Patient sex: M
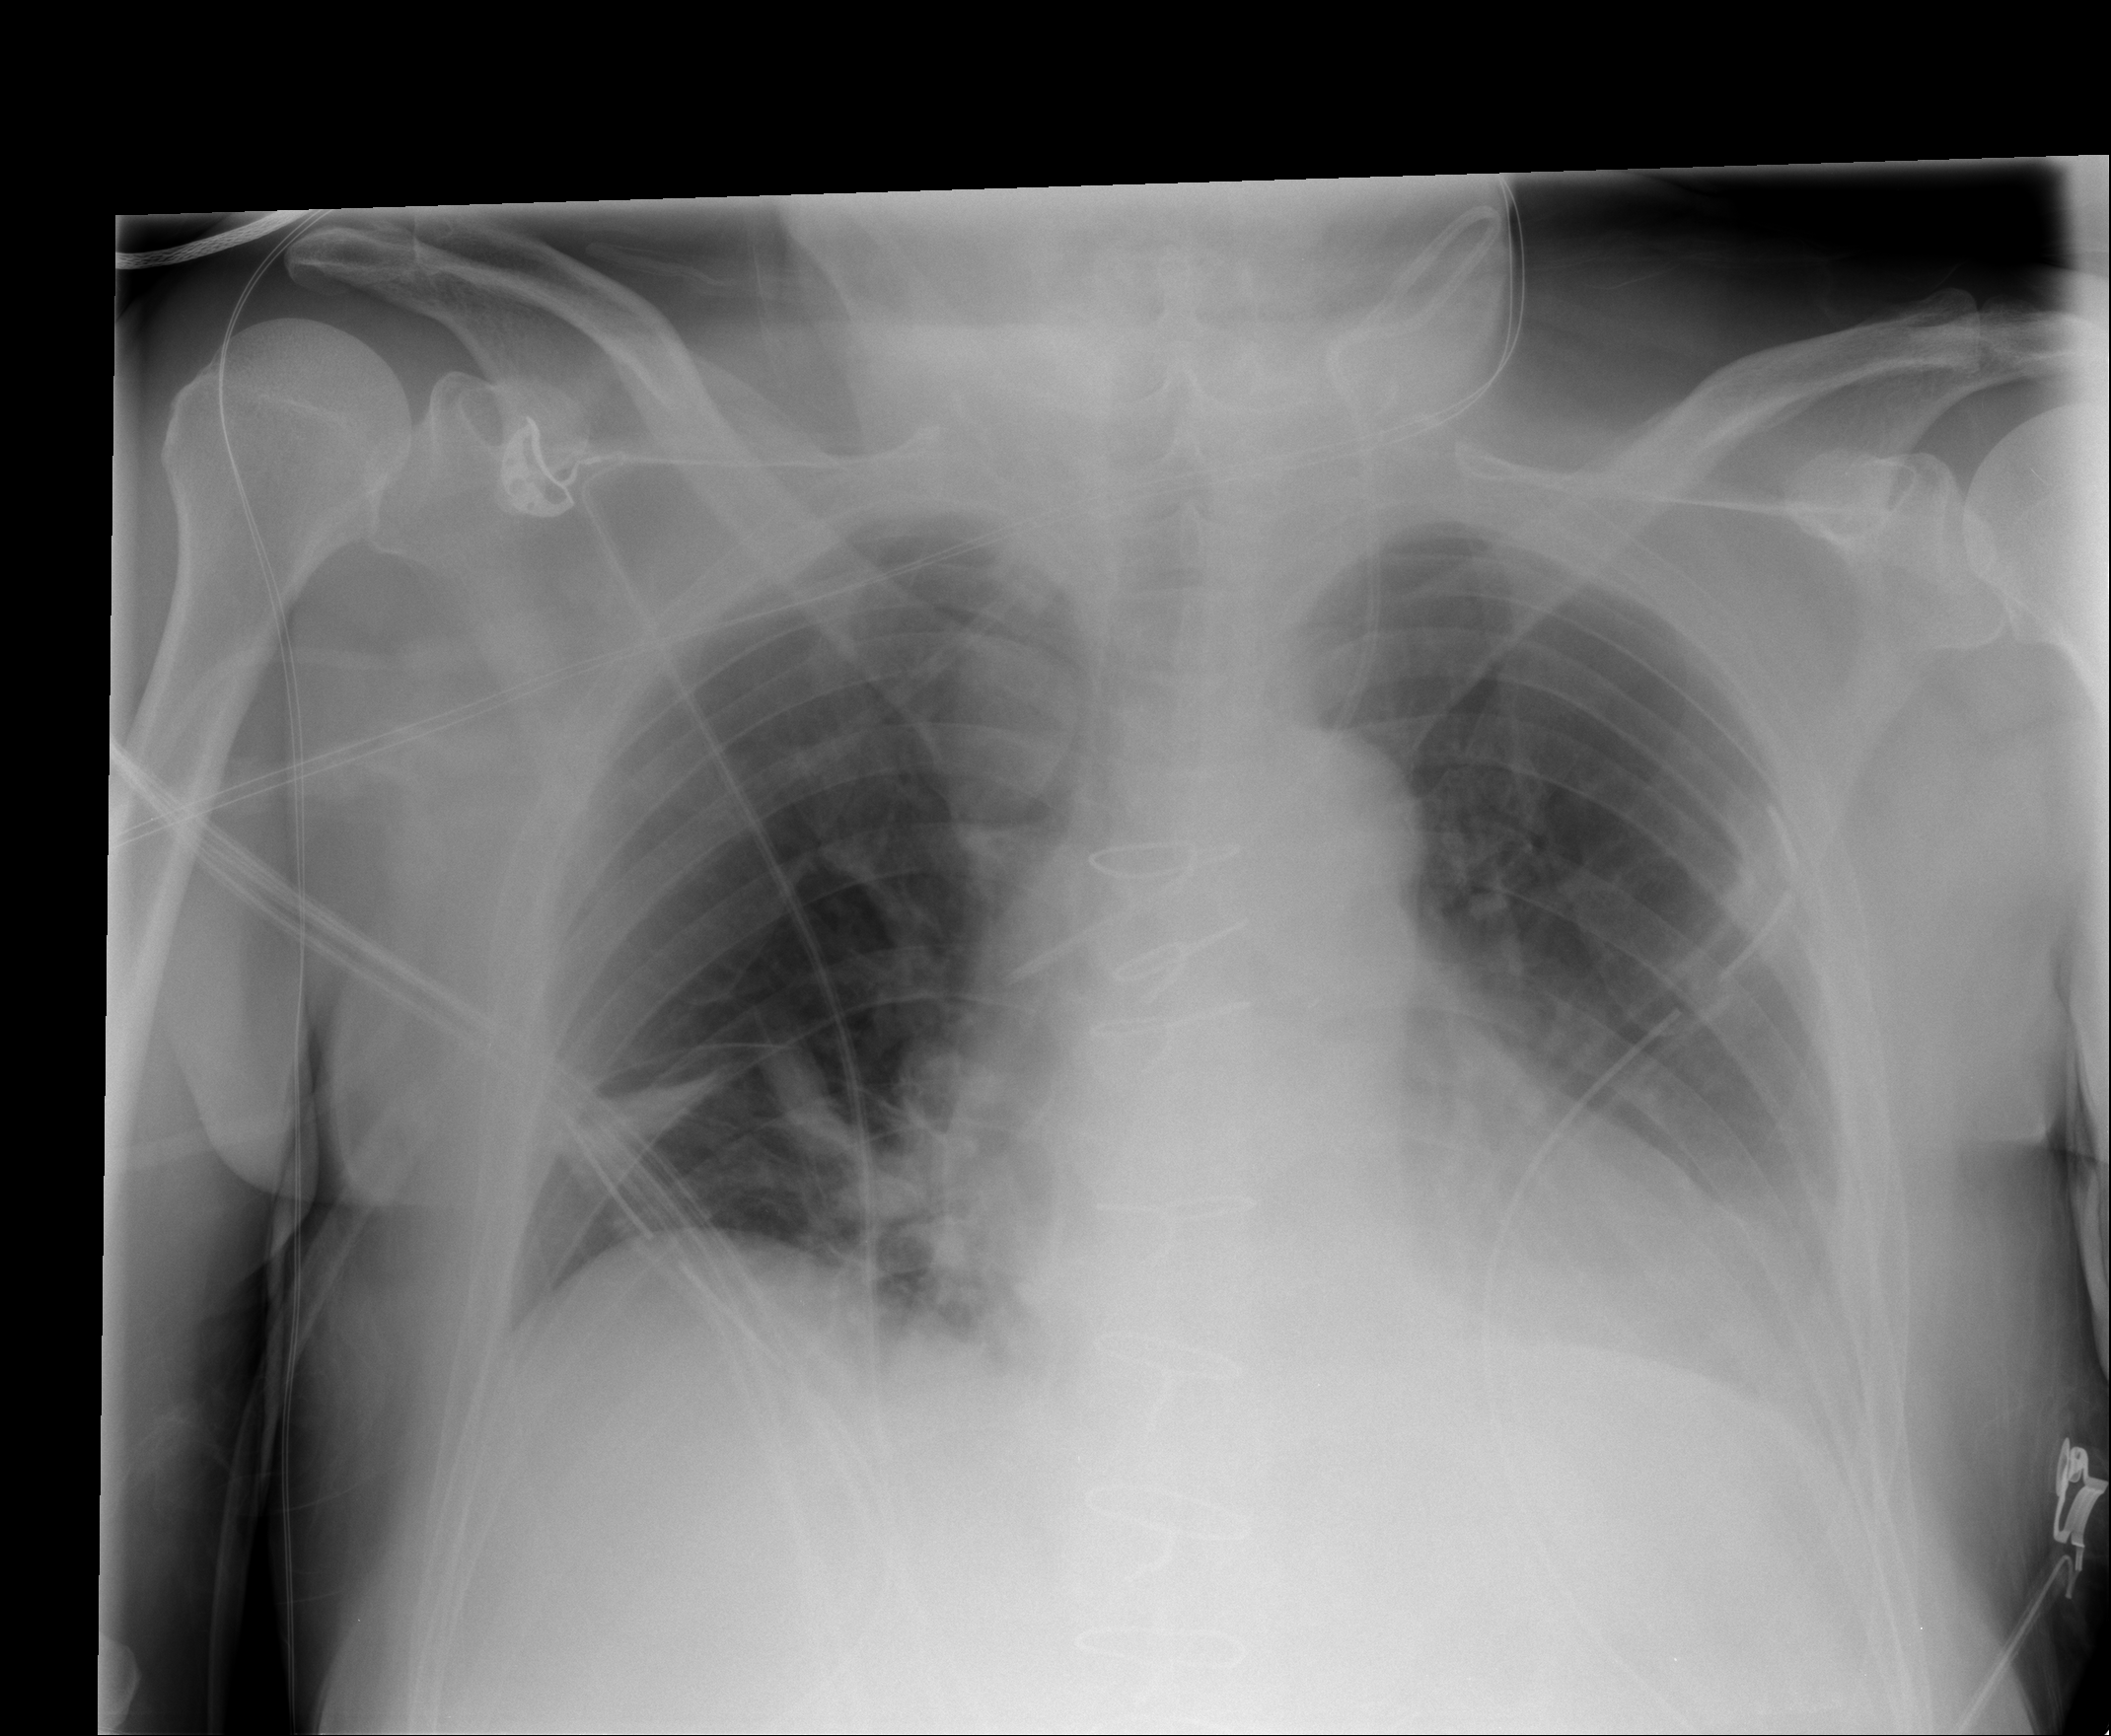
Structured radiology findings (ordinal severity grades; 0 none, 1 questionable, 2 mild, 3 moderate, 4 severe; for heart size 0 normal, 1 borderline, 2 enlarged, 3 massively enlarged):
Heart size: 2
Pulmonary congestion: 0
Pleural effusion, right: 0
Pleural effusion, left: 2
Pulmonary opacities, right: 0
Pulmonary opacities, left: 0
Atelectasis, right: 2
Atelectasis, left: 2